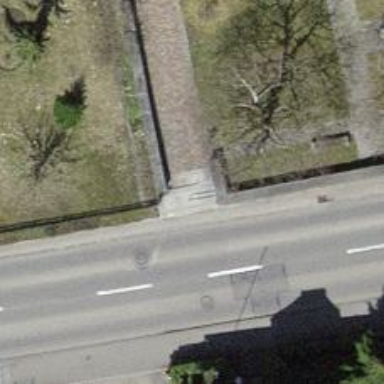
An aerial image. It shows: Cycle barrier.